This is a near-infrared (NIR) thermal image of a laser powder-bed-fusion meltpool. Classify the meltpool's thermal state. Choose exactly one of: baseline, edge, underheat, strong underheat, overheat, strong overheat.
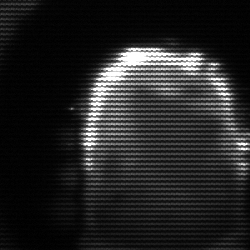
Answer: baseline